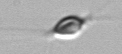
Label: Chrysochromulina